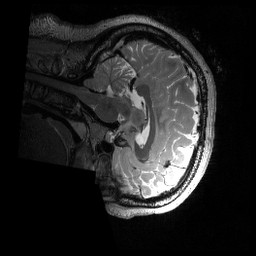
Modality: T2w
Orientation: sagittal
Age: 35
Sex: female
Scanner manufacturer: siemens
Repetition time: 3.2 s